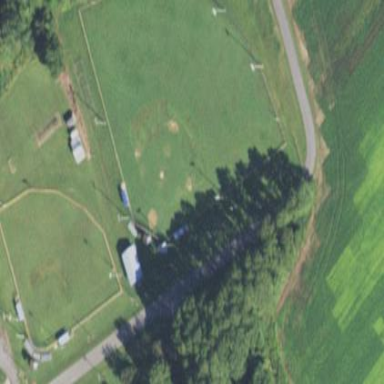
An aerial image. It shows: Baseball pitch enclosed by fence.